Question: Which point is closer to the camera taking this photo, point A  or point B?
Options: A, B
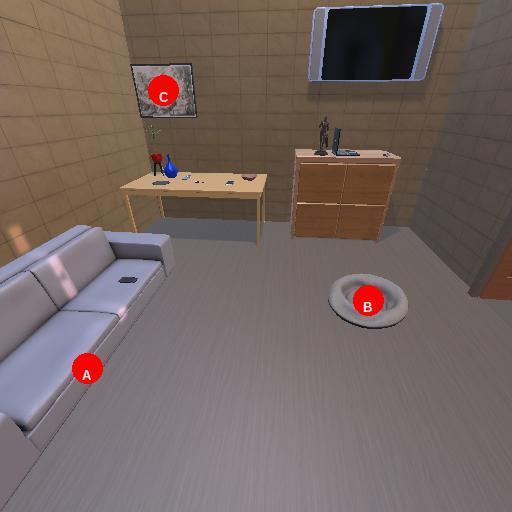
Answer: A